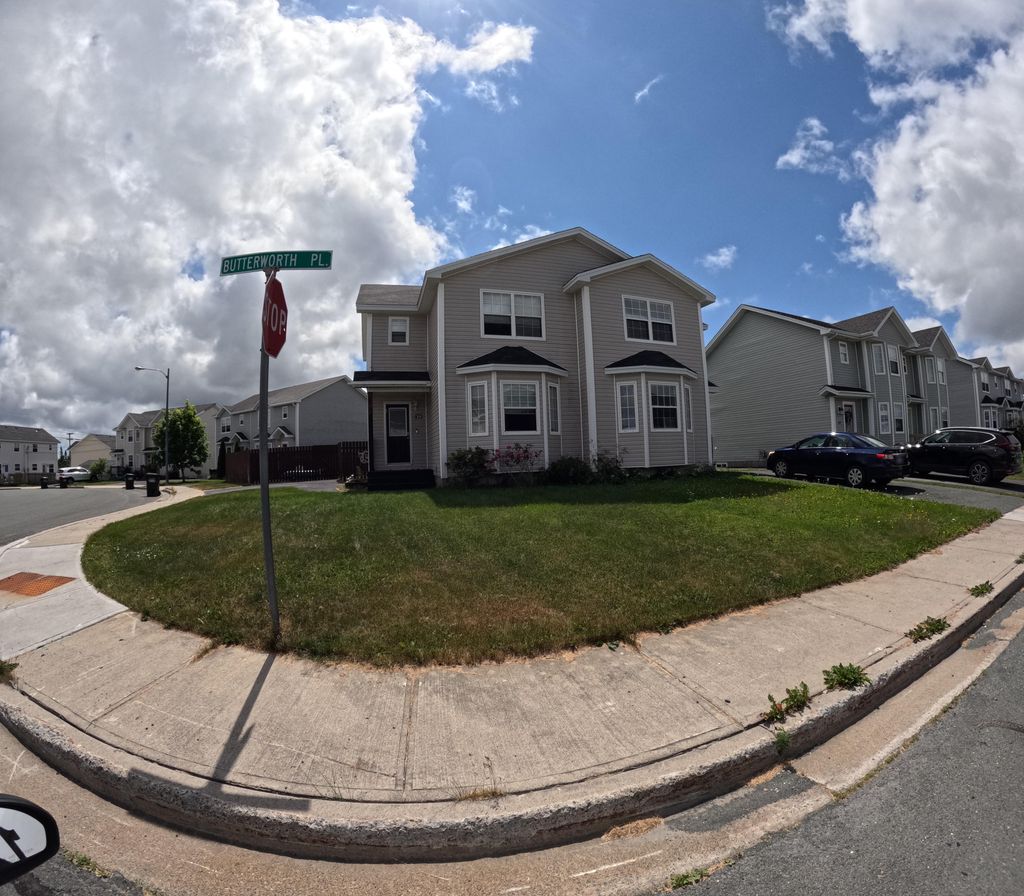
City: st_johns